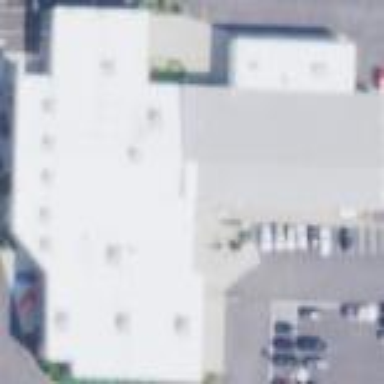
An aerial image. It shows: Building that houses car shop.